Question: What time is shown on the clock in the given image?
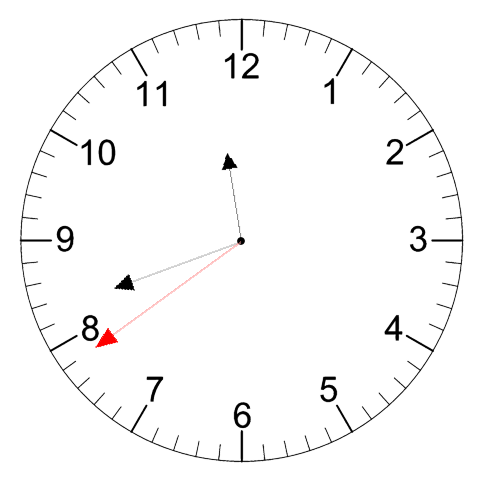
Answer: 11:41:39